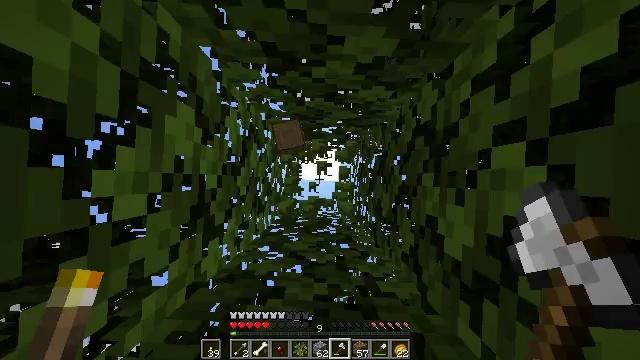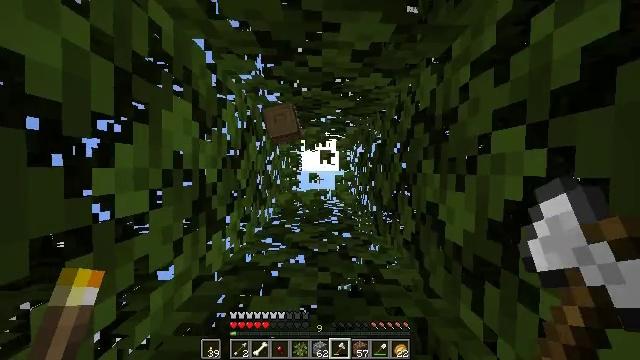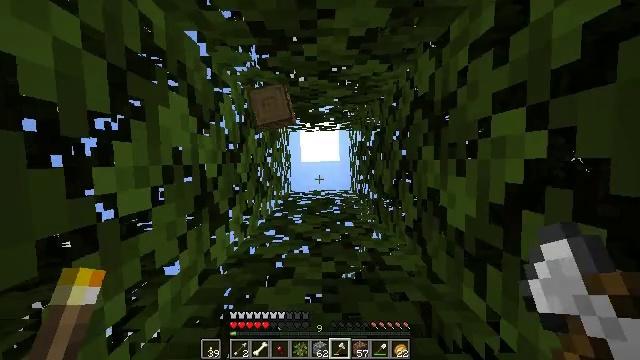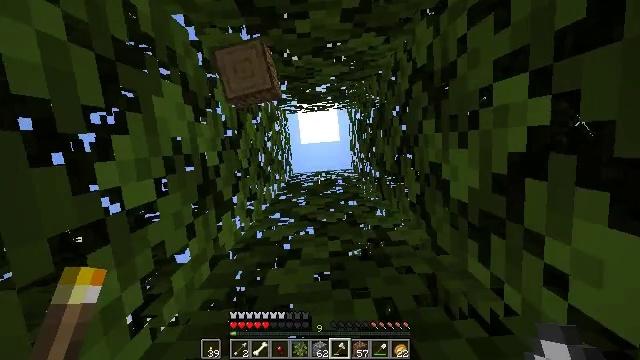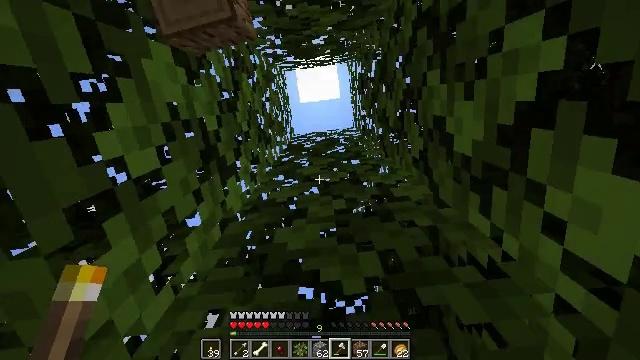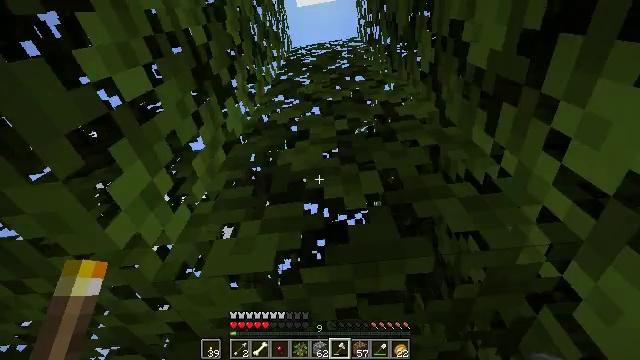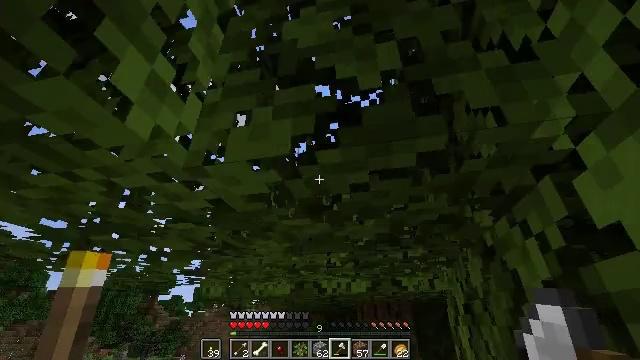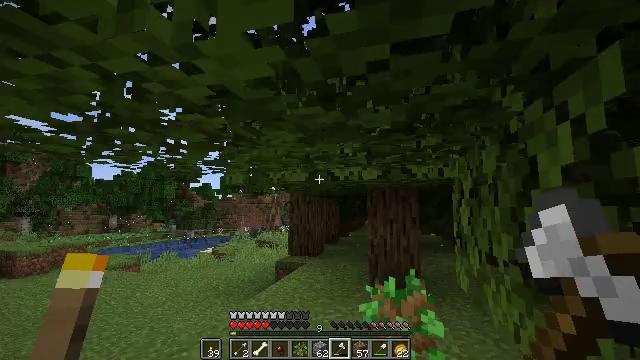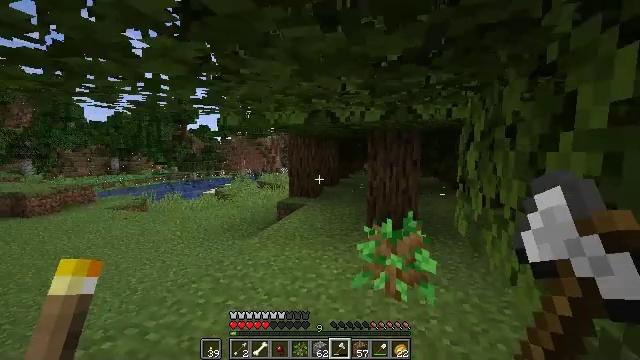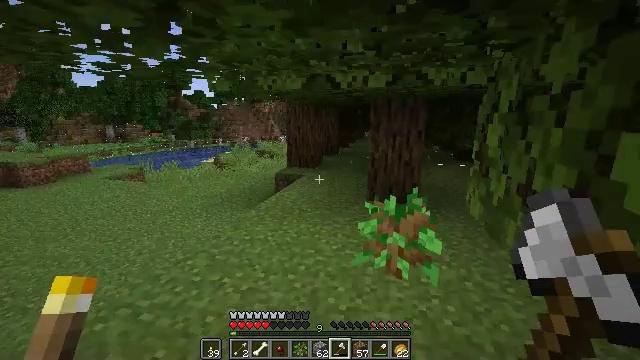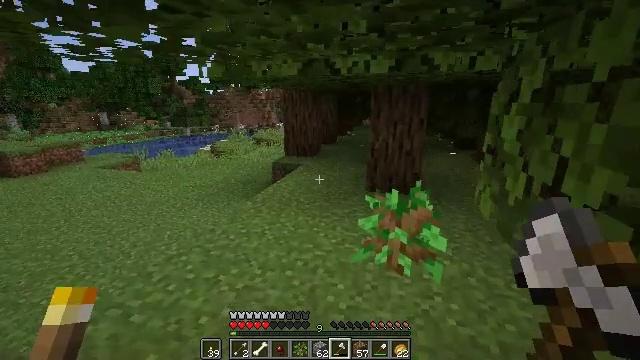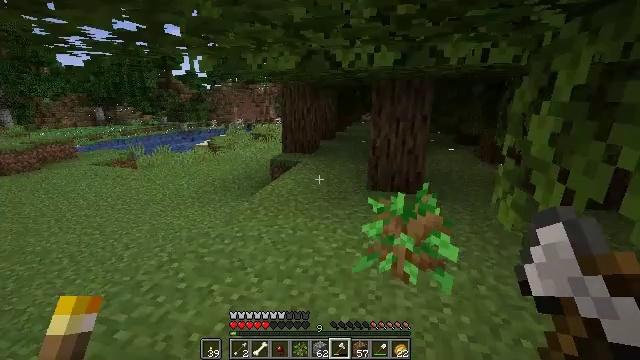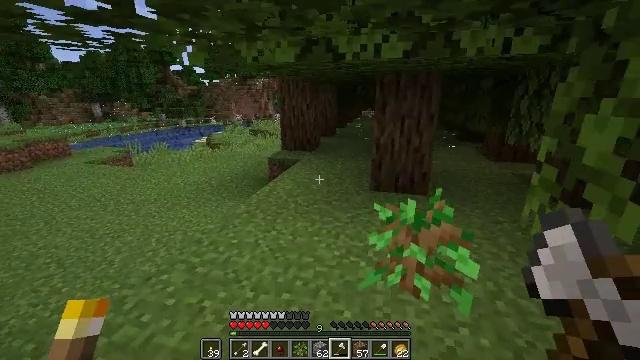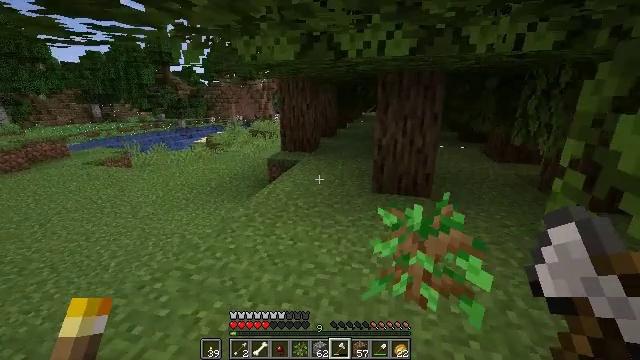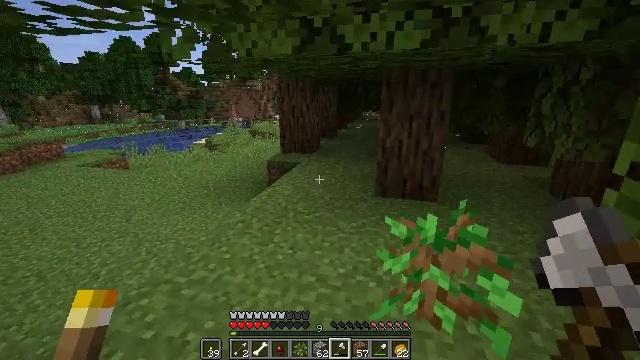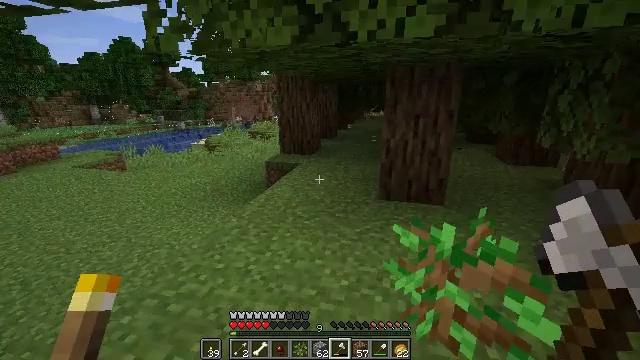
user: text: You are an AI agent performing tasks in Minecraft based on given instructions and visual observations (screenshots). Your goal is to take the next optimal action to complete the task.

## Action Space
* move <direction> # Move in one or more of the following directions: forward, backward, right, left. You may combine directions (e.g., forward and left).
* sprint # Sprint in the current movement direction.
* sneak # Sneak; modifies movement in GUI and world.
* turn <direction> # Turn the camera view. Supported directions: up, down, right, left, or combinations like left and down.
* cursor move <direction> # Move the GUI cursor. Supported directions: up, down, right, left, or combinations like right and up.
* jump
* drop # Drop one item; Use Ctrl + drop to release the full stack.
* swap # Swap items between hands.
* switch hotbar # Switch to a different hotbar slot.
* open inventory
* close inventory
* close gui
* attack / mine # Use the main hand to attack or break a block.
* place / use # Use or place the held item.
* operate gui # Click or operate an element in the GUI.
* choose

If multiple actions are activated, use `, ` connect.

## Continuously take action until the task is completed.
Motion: motion action
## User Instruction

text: Cut down the tree and harvest oak logs.
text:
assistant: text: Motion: turn left and down
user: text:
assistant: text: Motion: turn left and down
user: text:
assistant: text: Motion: turn left and down
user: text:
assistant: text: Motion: turn left and down
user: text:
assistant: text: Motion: turn left and down
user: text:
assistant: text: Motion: turn left and down
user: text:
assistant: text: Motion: move forward, turn left and down
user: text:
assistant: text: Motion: move forward, turn down
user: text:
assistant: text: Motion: move forward, turn down
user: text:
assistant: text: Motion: move forward, turn down
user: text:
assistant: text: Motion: move forward, turn down
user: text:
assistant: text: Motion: move forward
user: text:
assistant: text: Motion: move forward
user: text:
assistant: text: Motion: move forward
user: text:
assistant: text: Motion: move forward, sprint
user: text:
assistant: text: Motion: move forward, sprint
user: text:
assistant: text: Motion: move forward, sprint
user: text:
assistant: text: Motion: move forward, sprint, turn up
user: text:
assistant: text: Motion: move forward, turn up
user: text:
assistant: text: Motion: move forward, turn up
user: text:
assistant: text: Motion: move forward, turn up
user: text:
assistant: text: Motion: move forward, turn up
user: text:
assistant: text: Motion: move forward
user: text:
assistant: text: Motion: move forward
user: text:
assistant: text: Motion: move forward
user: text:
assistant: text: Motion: move forward
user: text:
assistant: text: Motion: move forward, turn up
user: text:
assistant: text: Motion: move forward, turn left and up
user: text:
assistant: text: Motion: move forward, turn left and up
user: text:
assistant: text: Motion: move forward, turn left